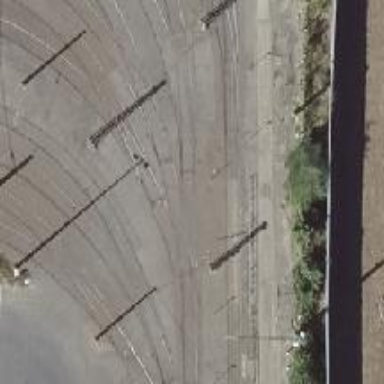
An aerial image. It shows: Railway switch.